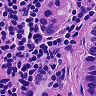
Metastatic tissue present: yes